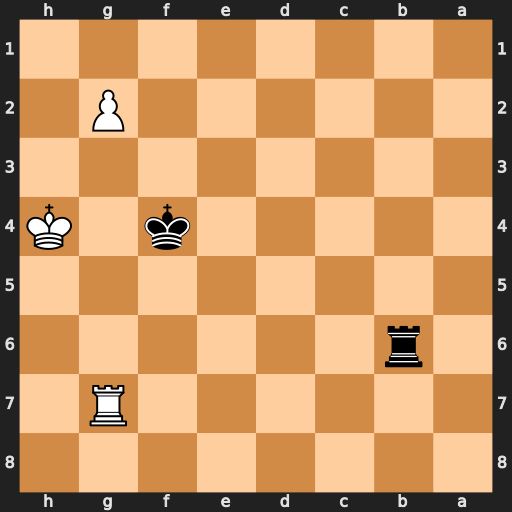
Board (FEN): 8/6R1/1r6/8/5k1K/8/6P1/8
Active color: b
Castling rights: -
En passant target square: -
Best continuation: Rh6#